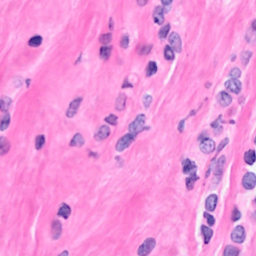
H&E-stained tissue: Breast